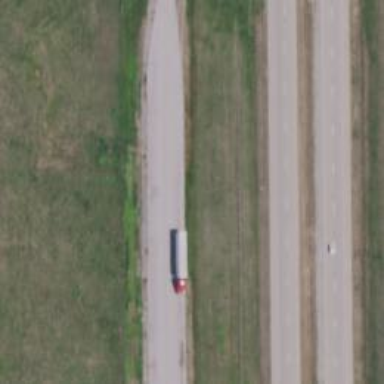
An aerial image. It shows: Rest area on the road.